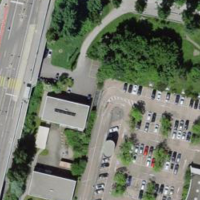
EUNIS habitat code: 54
Species observed at this site:
Fagus sylvatica